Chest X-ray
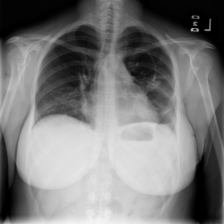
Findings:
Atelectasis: negative
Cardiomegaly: negative
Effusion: positive
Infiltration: negative
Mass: negative
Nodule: negative
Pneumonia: negative
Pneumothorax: positive
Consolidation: negative
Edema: negative
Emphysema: negative
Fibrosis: negative
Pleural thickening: negative
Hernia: negative